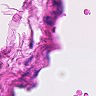
Metastatic tissue present: no